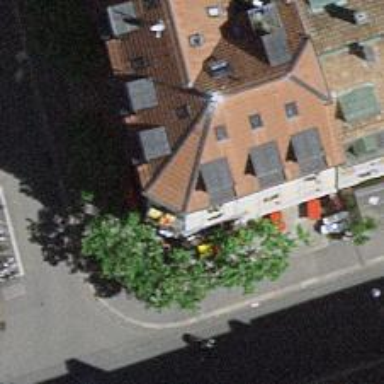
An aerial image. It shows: Restaurant.